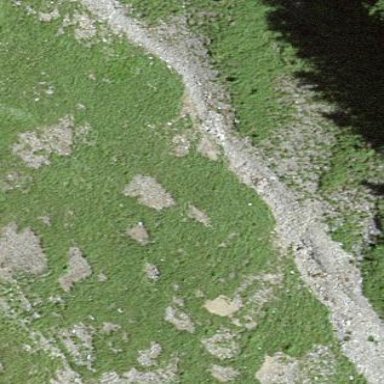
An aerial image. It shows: Natural scree.